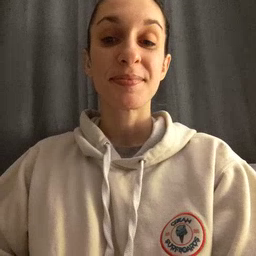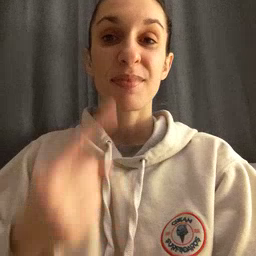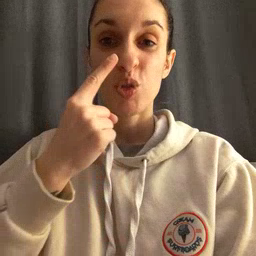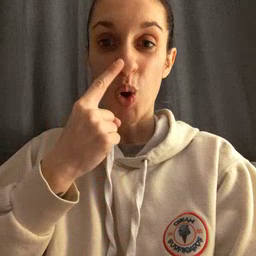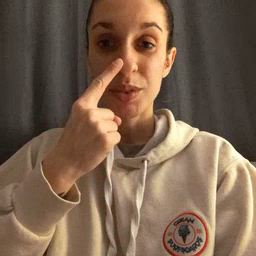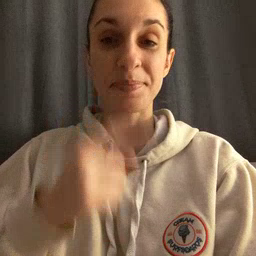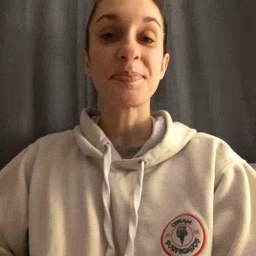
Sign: nose